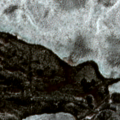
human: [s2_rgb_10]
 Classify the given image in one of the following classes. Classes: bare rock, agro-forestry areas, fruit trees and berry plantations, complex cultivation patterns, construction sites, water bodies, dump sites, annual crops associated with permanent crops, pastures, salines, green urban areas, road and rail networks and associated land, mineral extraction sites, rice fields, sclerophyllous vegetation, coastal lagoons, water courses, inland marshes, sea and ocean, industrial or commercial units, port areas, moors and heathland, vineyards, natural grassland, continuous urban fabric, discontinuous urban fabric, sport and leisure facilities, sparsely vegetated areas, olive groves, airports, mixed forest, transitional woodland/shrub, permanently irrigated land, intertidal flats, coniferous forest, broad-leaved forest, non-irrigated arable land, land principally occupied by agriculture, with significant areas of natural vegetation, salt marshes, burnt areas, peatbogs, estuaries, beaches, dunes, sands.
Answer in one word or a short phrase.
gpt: coniferous forest, mixed forest, water bodies